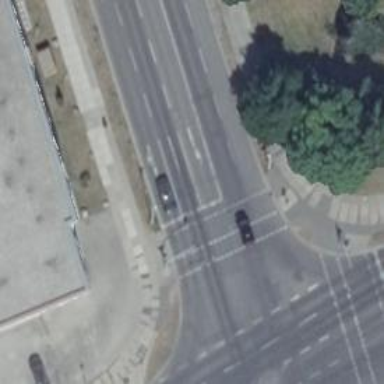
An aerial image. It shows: Road with traffic signals at crossing.